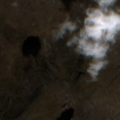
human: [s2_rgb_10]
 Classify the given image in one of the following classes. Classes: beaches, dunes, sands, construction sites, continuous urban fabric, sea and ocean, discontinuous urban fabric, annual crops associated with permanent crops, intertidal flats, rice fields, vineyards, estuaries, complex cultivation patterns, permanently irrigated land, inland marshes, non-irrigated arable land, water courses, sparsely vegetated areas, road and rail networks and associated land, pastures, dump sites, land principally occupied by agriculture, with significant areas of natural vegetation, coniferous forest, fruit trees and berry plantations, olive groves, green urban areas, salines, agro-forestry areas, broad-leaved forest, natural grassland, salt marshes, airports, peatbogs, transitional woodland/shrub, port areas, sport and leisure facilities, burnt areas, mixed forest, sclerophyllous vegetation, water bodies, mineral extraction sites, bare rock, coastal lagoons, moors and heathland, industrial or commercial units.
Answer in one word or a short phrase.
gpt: sparsely vegetated areas, peatbogs